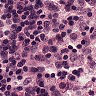
Metastatic tissue present: no